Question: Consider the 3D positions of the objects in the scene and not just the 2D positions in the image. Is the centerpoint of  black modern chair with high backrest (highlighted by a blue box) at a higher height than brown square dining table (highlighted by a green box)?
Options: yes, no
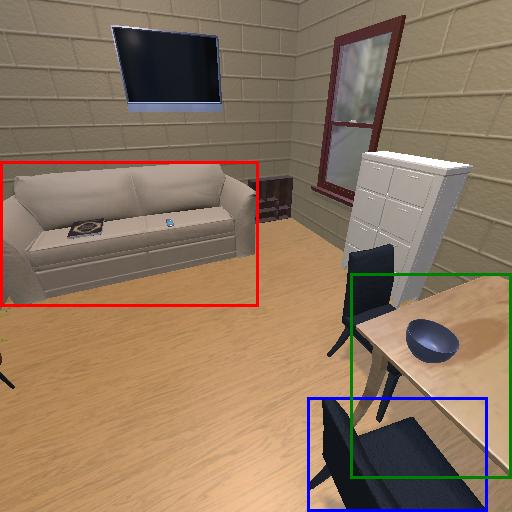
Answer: yes